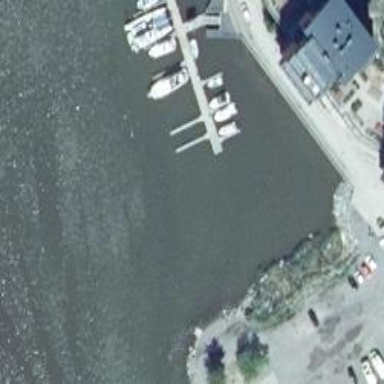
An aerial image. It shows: Man-made pier.